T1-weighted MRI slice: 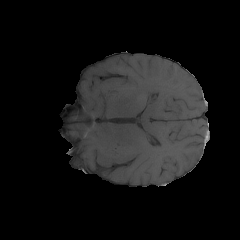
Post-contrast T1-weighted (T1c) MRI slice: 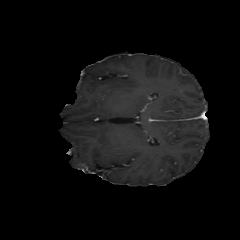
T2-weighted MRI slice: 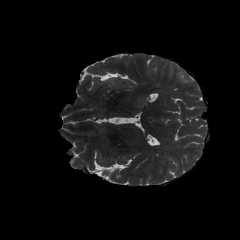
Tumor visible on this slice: yes